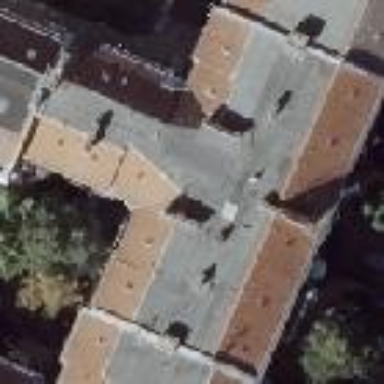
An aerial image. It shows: Residential building with unique double saltbox roof shape.